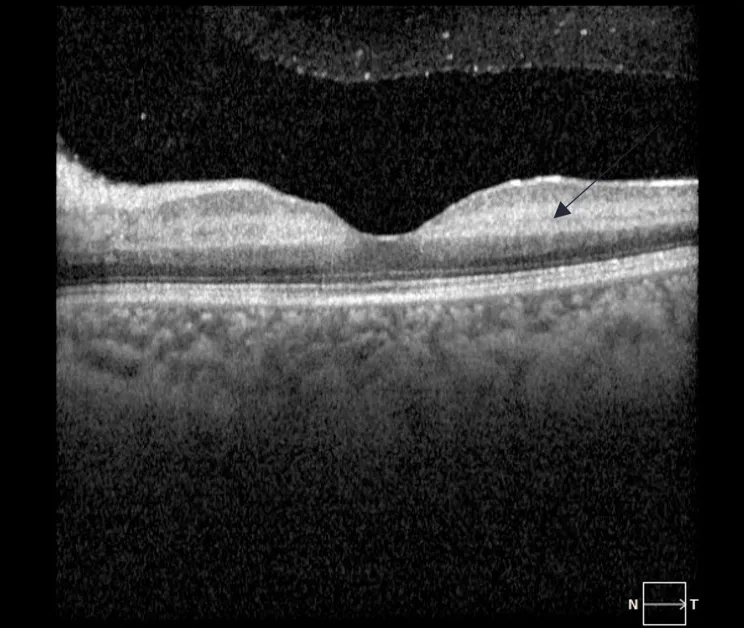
Left eye optical coherence tomography (OCT) after ten days of gluten-free diet. Left eye optical coherence tomography (OCT) after ten days of gluten-free diet showing early signs of retinal atrophy (arrow).
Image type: ophthalmic_imaging (oct)